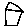
Label: house